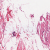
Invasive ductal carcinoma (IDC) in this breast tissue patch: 0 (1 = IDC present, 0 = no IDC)